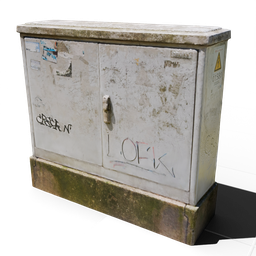
Label: electronics